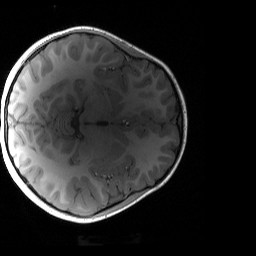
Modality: T1w
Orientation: axial
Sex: female
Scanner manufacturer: siemens
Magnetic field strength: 3 T
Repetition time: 1.9 s
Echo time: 0.00243 s